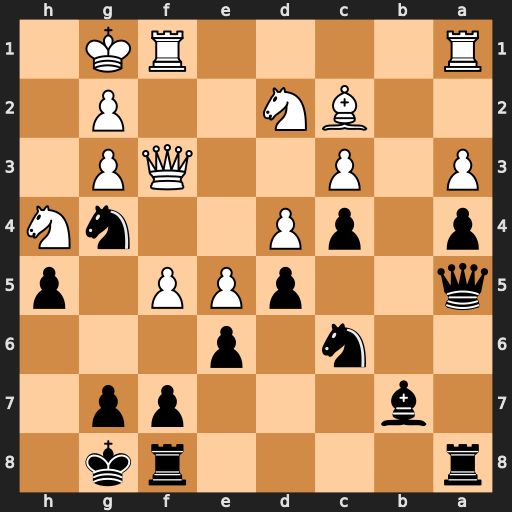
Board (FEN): r4rk1/1b3pp1/2n1p3/q2pPP1p/p1pP2nN/P1P2QP1/2BN2P1/R4RK1
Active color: b
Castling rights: -
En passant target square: -
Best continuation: Nxd4 cxd4 Qxd2